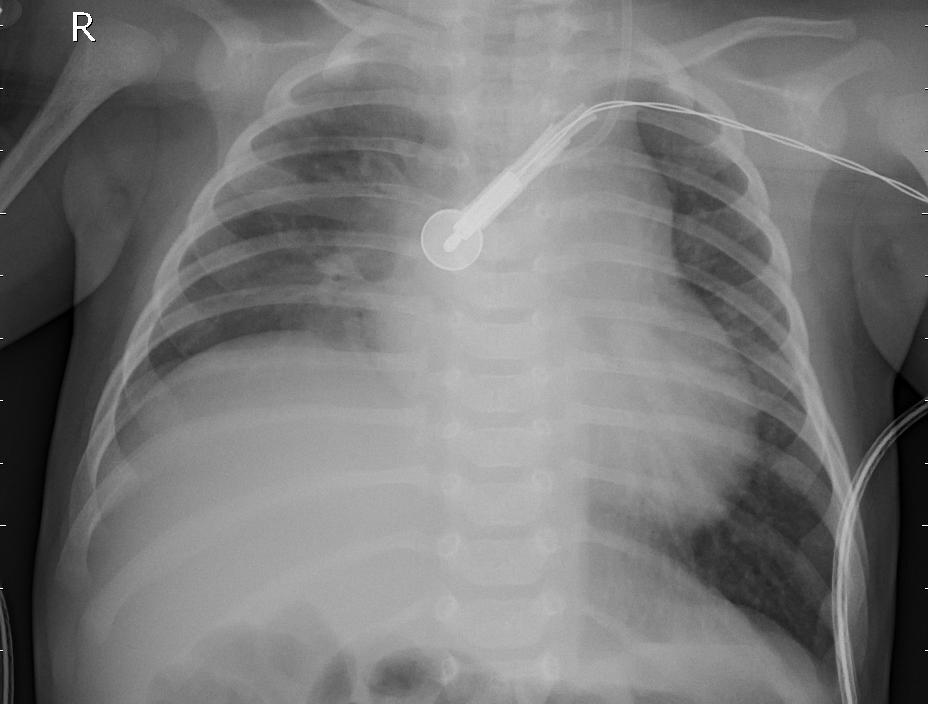
Diagnosis: PNEUMONIA